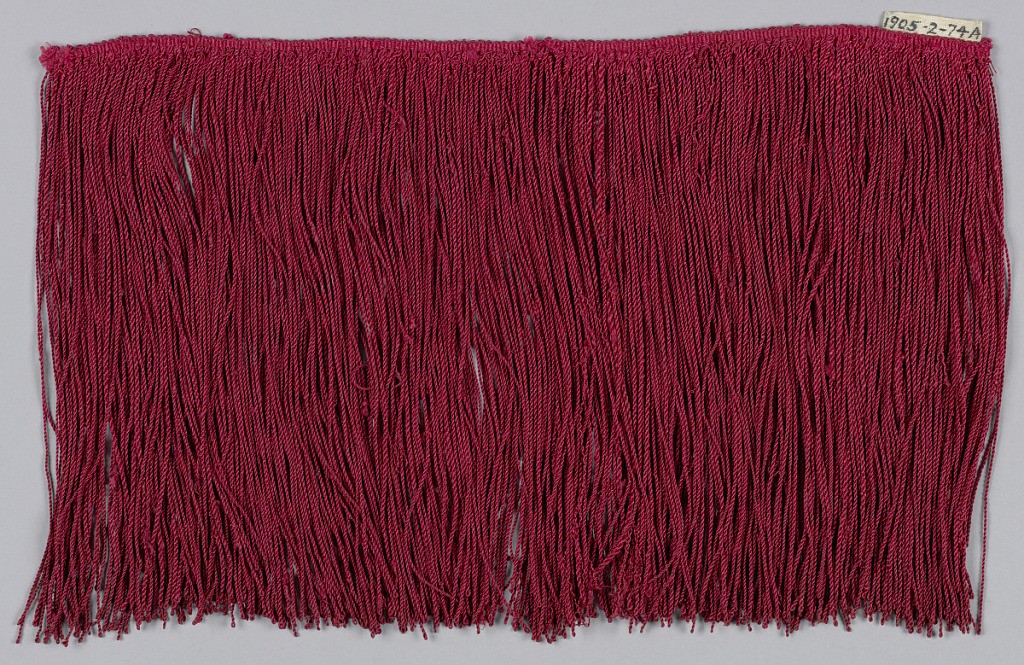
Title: Fringe
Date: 17th century
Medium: silk Technique: woven
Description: Fringe with a narrow woven heading and a skirt of red silk threads looped and twisted.